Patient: sex M, age 71
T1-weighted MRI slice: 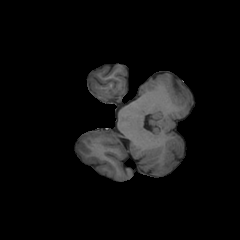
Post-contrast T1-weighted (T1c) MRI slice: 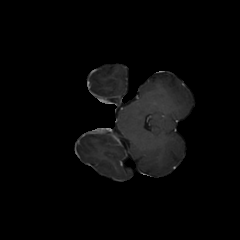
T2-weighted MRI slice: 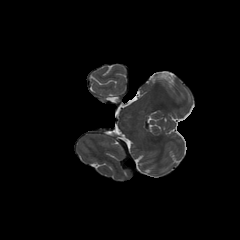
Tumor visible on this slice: yes
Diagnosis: Glioblastoma, IDH-wildtype
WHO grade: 4